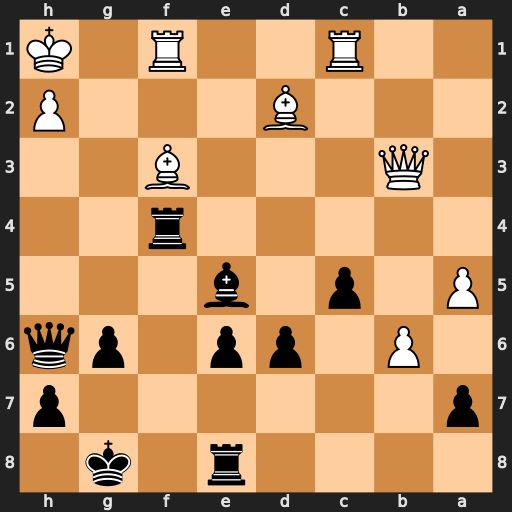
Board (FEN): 4r1k1/p6p/1P1pp1pq/P1p1b3/5r2/1Q3B2/3B3P/2R2R1K
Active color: b
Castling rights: -
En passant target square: -
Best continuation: Qxh2+ Kxh2 Rxf3+ Kh1 Rxb3